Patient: sex M, age 37
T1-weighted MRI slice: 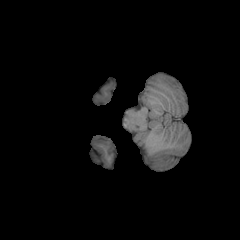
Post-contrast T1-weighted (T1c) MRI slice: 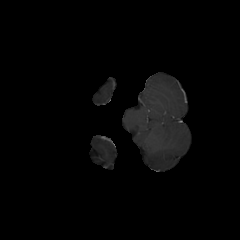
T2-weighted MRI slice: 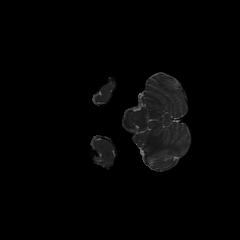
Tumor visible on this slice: no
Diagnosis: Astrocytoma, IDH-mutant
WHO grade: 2